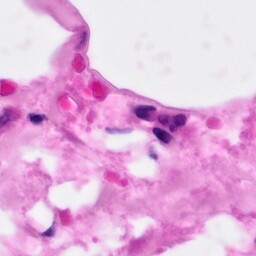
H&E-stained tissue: Pancreatic